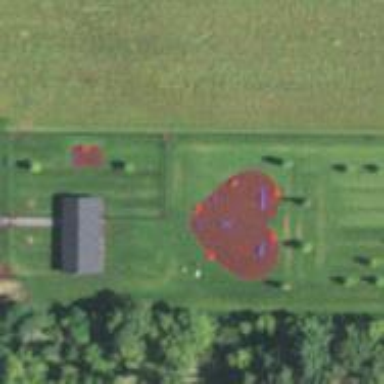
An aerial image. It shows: Dog park with picnic tables and picnic shelter.